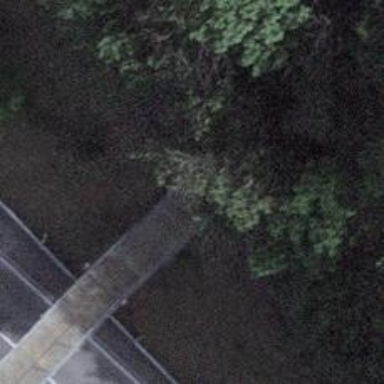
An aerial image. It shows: Bridge over abandoned railway siding for cyclists.